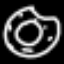
Label: donut